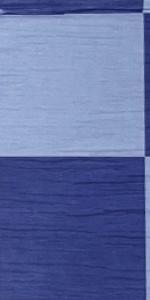
Label: Empty